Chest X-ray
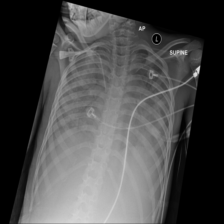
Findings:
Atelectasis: negative
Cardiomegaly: negative
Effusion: negative
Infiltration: negative
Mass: negative
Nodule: negative
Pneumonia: negative
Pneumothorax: negative
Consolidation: negative
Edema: negative
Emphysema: negative
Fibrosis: negative
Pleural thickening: negative
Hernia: negative